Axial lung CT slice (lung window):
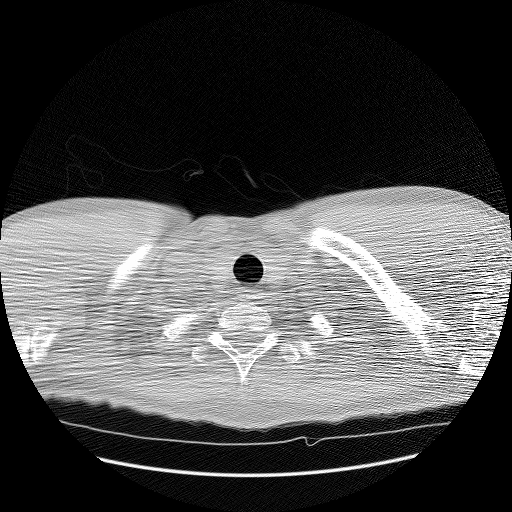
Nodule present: no